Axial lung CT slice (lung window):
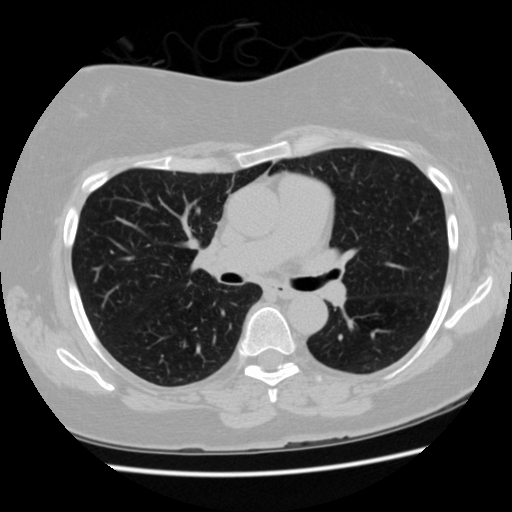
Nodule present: no